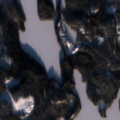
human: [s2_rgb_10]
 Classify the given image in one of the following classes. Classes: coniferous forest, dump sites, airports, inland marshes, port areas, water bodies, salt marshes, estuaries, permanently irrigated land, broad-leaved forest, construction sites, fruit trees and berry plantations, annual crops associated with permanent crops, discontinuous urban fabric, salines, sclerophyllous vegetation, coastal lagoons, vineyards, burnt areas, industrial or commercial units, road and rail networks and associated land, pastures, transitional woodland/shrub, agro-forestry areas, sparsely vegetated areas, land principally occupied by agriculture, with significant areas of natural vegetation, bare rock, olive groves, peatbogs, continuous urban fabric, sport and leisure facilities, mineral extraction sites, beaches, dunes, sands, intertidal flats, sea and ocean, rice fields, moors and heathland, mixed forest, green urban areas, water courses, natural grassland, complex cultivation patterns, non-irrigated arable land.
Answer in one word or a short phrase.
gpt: coniferous forest, mixed forest, transitional woodland/shrub, water bodies